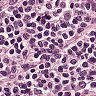
Metastatic tissue present: no